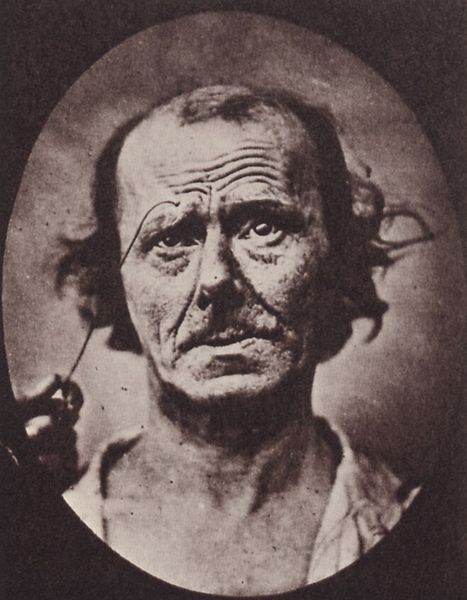
Titel: Erinnerung und Anreiz zur Erinnerung
Künstler: Duchenne de Boulogne
Schlagwörter: hand, haut, kopf, mann, schatten, grob, brust, haar, hintergrund, mund, nase, schwarz, stirn, blick, alt, bart, hemd, jacke, schnurrbart, arm, augen, falten, gesicht, kragen, rahmen, trauer, hals, hände, portrait, porträt, haare, augenbrauen, en face, frontal, lippen, locken, ohren, schminke, traurig, kreis, oval, passpartout, rund, wangen, stab, sepia, falte, glatze, faltig, nadel, augenbraue, foto, fotografie, photographie, krank, medaillon, clown, schwarz-weiss, stich, augenringe, selbstbildnis, stirnfalten, wirr, schnautzer, braue, photo, runzeln, qual, forscher, skeptisch, draht, struppig, sorgen, strohhalm, stir, ungepflegt, augenränder, gram, zerzaust, nae, schautzbart, sirn, 20. jahrhundert, hadn, falgen, wenig haare, schäutzer, glatzs